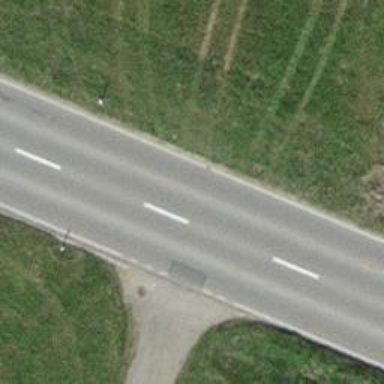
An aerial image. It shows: Tertiary road.